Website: macys
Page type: account-selection
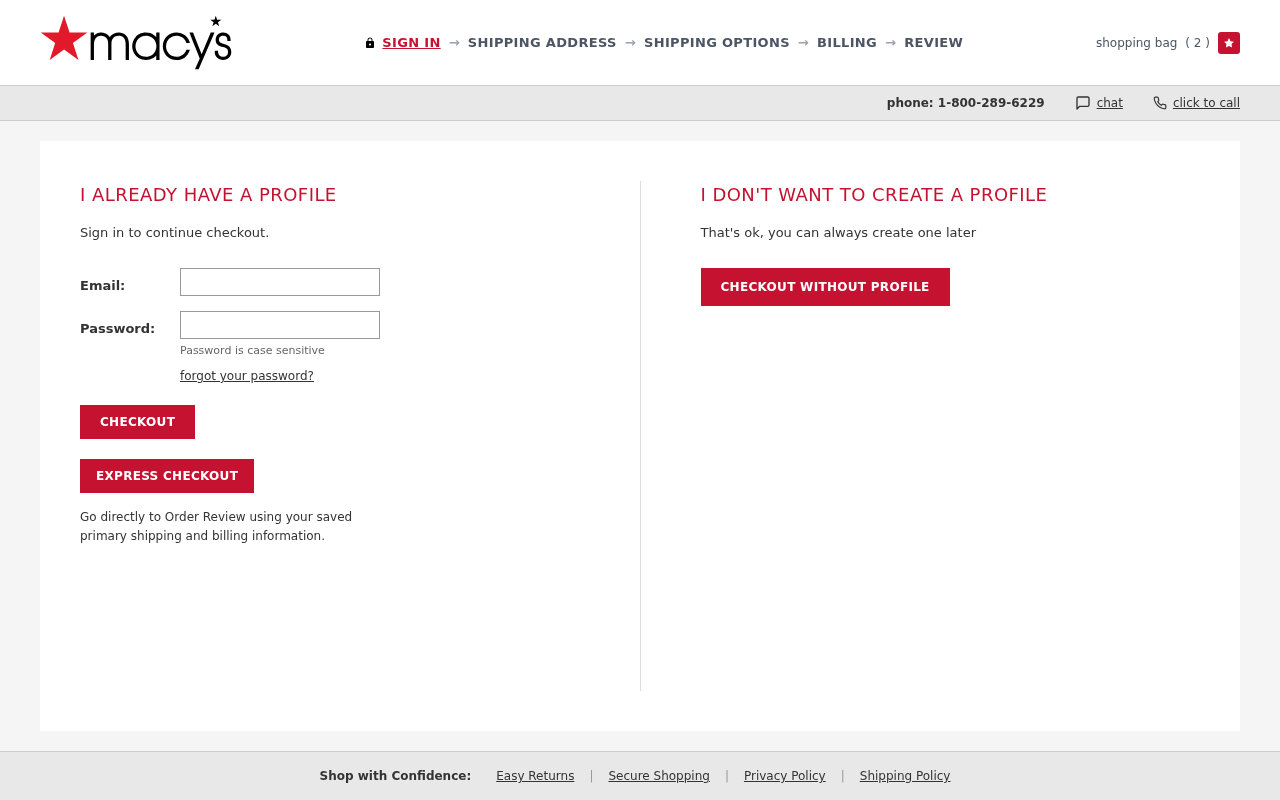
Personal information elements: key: PII_EMAIL
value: brandimclaughlin@yahoo.com
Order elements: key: ORDER_NUM_ITEMS
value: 2